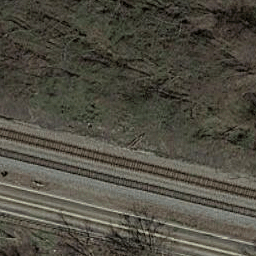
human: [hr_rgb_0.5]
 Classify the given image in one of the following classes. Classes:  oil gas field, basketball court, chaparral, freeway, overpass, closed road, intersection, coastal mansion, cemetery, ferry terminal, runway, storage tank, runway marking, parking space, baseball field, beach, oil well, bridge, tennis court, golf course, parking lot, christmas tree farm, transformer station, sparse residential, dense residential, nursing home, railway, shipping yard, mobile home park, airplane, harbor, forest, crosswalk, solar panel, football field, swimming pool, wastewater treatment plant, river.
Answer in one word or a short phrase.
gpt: railway